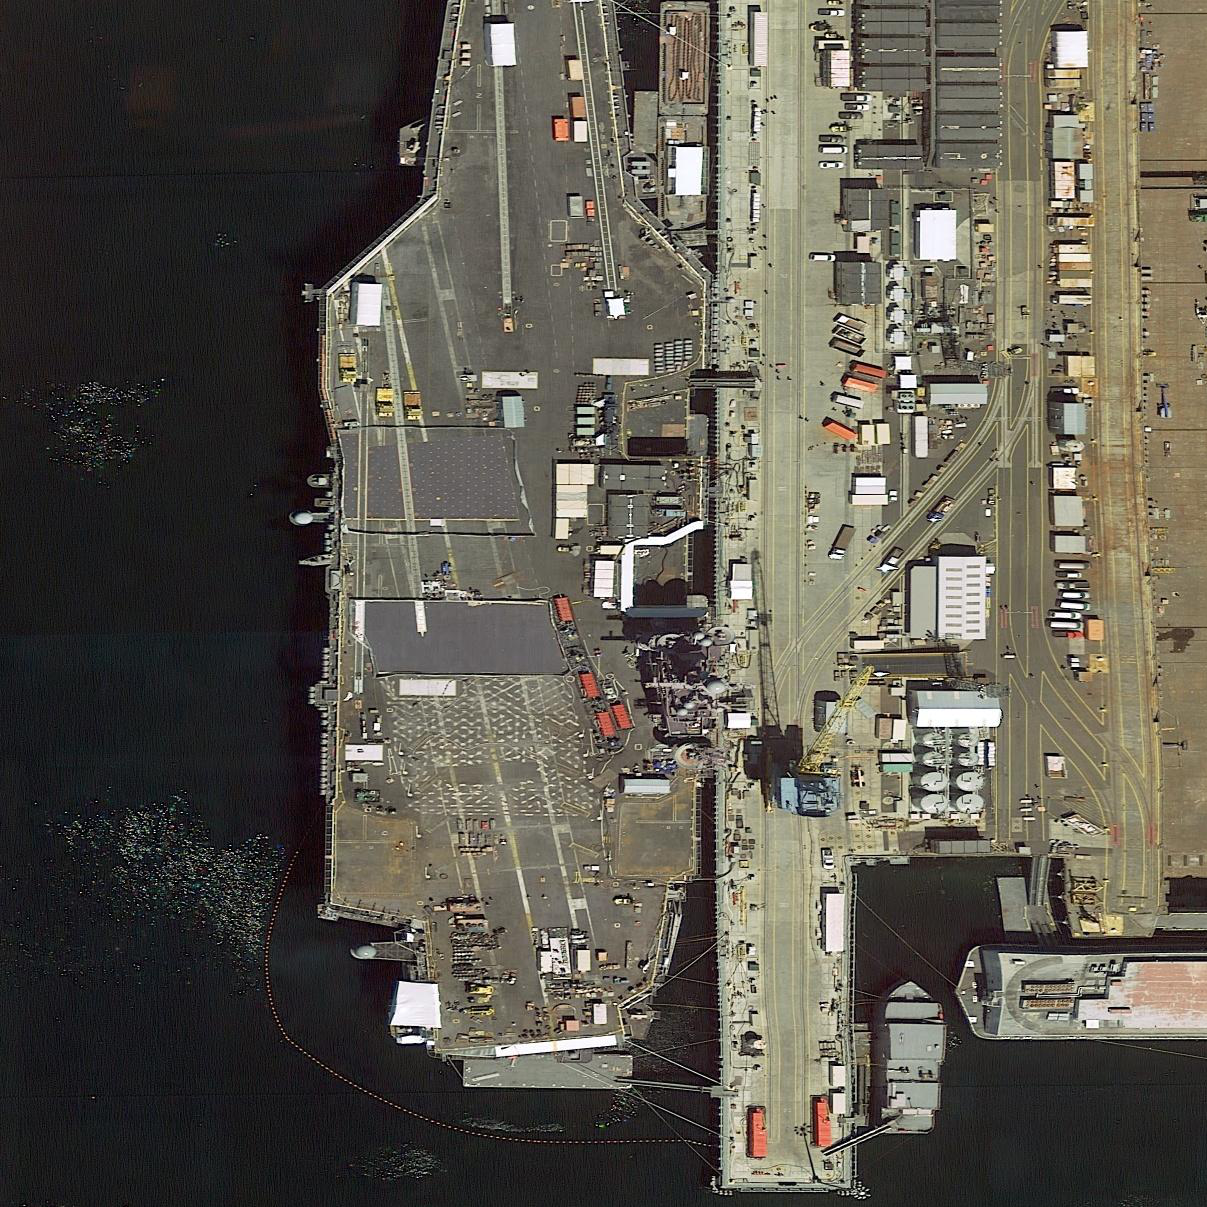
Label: aircraft_carrier